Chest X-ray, AP view. Patient: 40 years old, sex F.
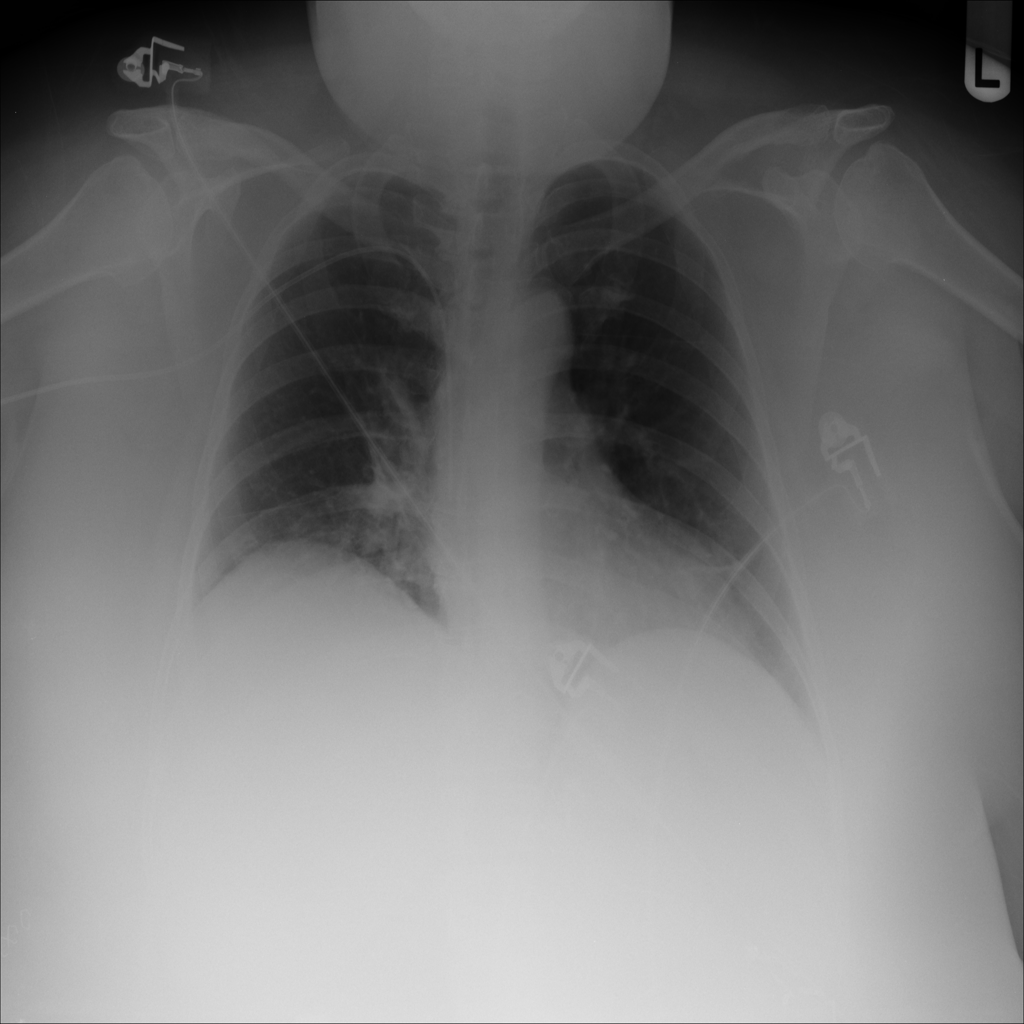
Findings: No Finding